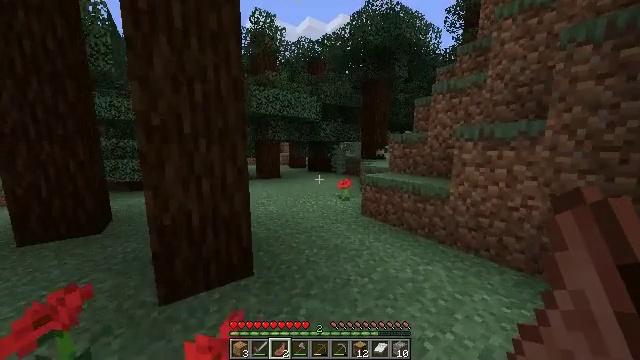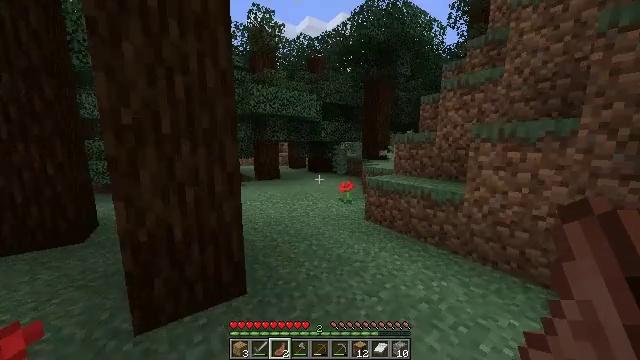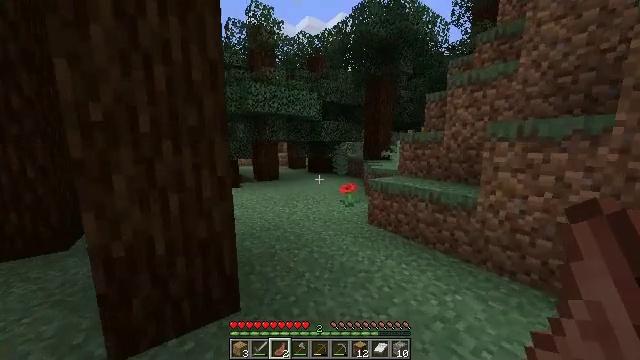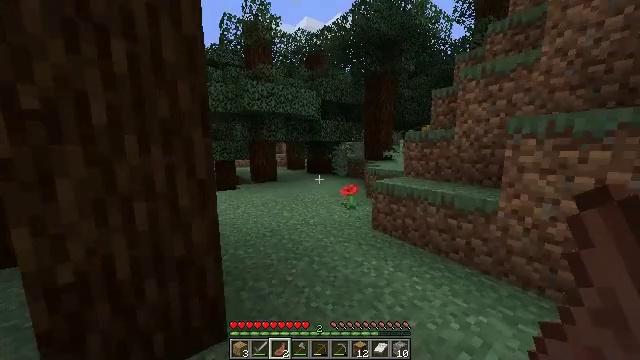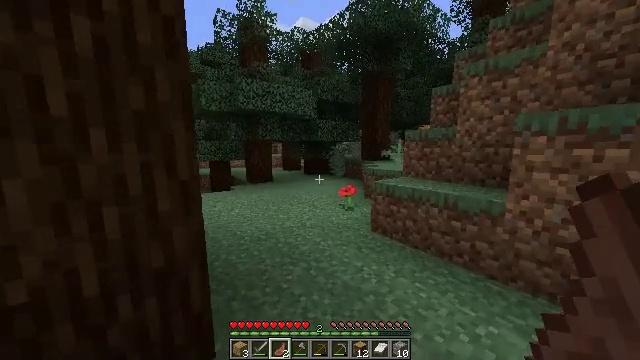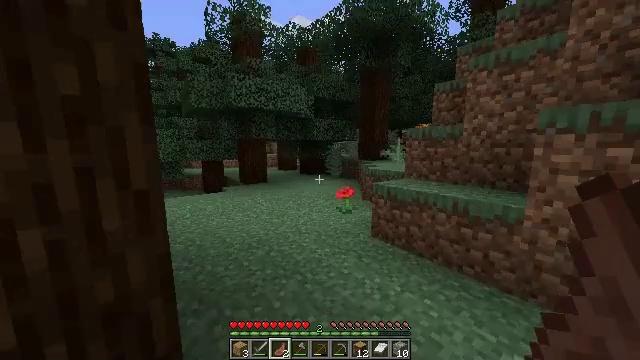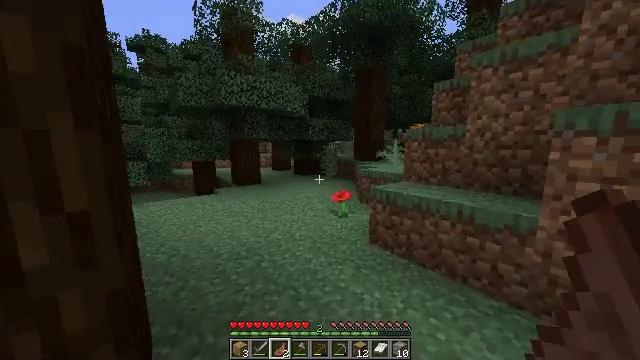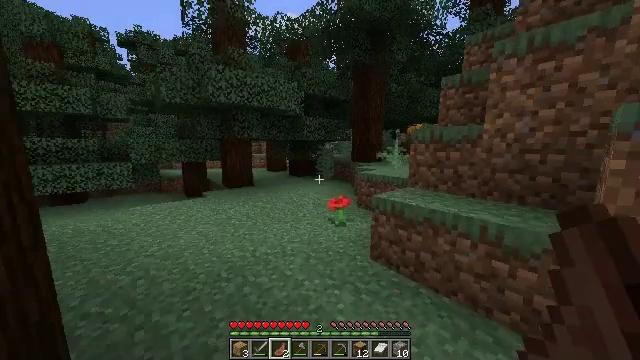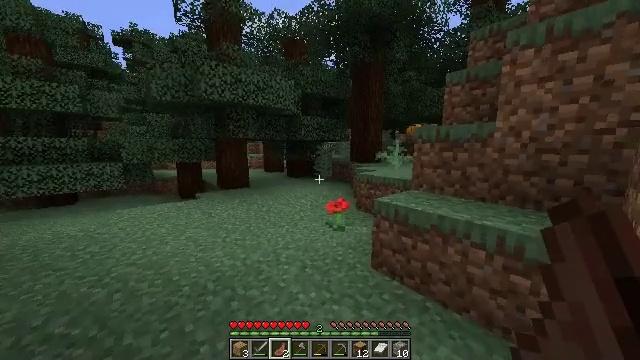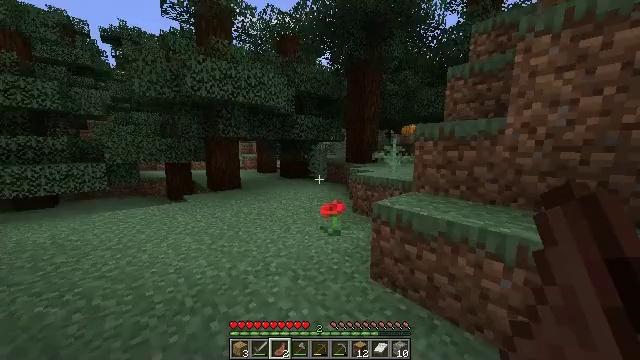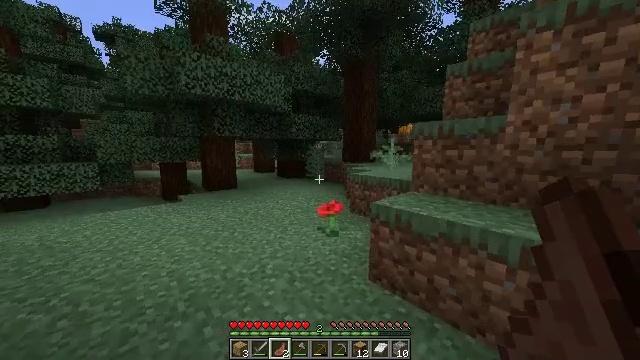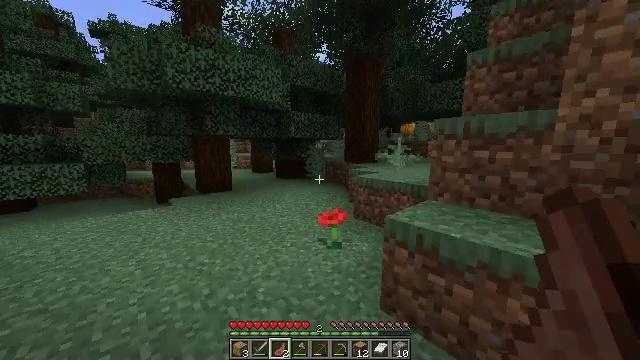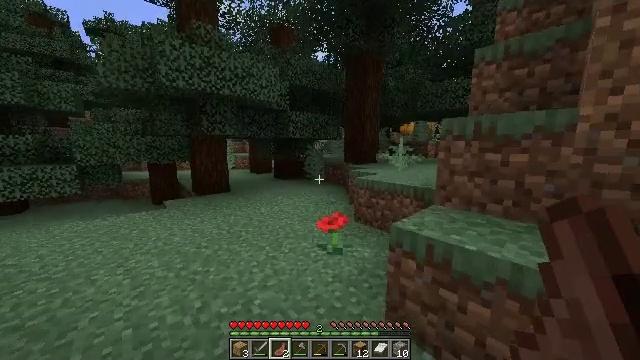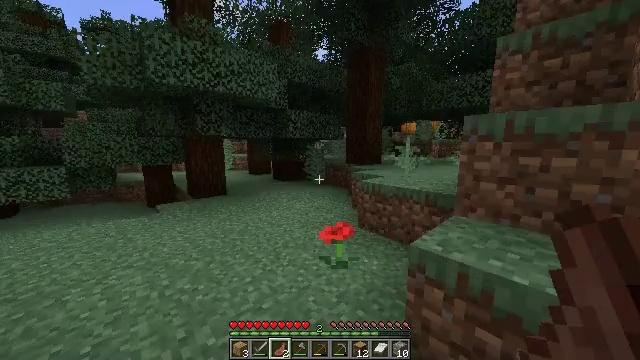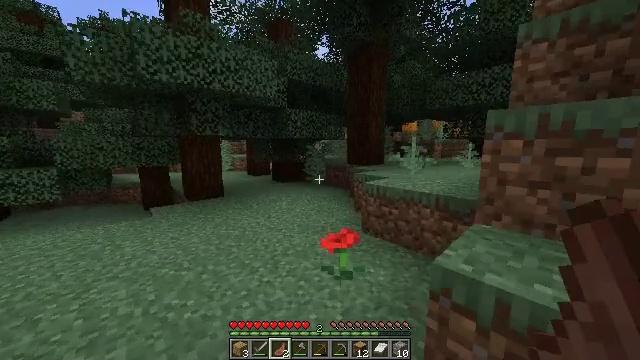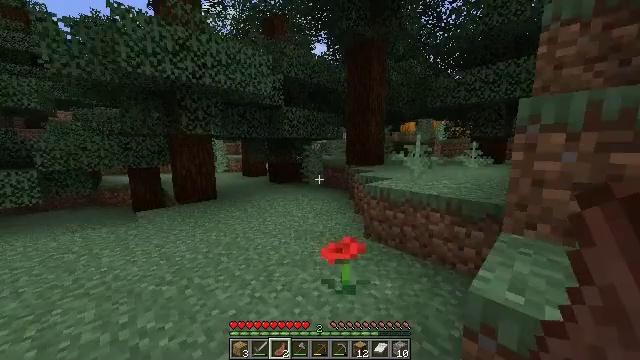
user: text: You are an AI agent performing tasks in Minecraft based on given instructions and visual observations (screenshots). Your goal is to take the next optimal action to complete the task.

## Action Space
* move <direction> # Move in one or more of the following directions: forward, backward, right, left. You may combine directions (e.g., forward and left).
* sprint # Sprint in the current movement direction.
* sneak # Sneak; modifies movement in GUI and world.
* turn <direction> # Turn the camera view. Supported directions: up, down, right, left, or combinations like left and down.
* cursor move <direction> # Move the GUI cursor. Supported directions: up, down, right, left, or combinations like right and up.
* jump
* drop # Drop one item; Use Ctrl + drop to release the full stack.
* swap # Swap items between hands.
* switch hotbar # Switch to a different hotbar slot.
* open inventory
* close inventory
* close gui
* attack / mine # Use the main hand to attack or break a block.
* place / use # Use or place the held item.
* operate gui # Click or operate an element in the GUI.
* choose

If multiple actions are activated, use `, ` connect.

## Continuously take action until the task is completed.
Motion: motion action
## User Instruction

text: Attack the pumpkin to gather it.
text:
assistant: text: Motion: move forward, sprint
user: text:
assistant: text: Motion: move forward, sprint
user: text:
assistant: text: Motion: move forward, sprint
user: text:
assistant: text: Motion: move forward, sprint
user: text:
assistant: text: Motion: move forward, sprint, turn right
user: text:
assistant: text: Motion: move forward, sprint, turn right
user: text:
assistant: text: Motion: move forward, sprint
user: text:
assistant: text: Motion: move forward, sprint
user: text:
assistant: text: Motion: move forward, sprint, turn right
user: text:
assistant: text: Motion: move forward, sprint
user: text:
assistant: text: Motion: move forward, sprint
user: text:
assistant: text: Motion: move forward, sprint
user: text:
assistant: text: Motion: move forward, sprint
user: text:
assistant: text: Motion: move forward, sprint
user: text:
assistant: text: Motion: move forward, sprint
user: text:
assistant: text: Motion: move forward, sprint, turn right
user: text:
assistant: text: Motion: move forward, sprint, turn right
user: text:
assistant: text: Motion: move forward, sprint, turn right
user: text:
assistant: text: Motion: move forward, sprint, turn right
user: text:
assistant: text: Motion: move forward, sprint, turn right
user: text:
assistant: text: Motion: move forward, sprint, turn right
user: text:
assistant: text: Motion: move forward, sprint, turn right
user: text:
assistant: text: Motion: move forward, sprint, turn right
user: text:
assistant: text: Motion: move forward, sprint, jump
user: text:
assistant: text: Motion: move forward, sprint, jump
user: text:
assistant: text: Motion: move forward, sprint, jump
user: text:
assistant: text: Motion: move forward, sprint, turn right, jump
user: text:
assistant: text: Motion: move forward, sprint, turn right
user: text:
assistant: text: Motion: move forward, sprint, turn right
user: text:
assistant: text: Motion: move forward, sprint, turn right